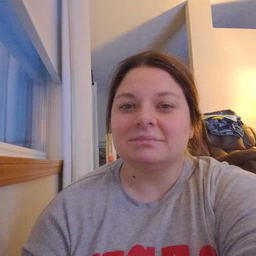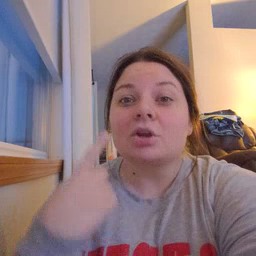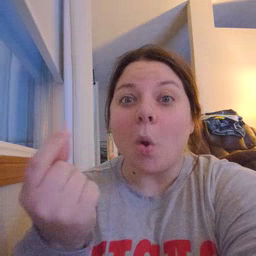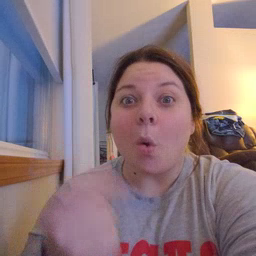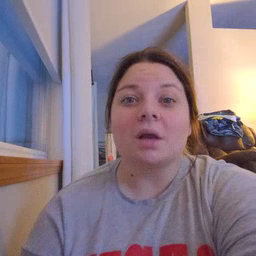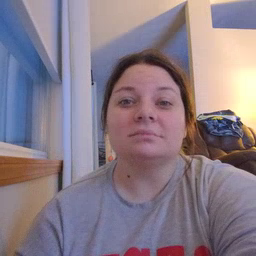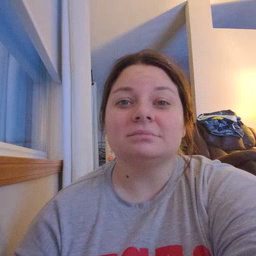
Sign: go